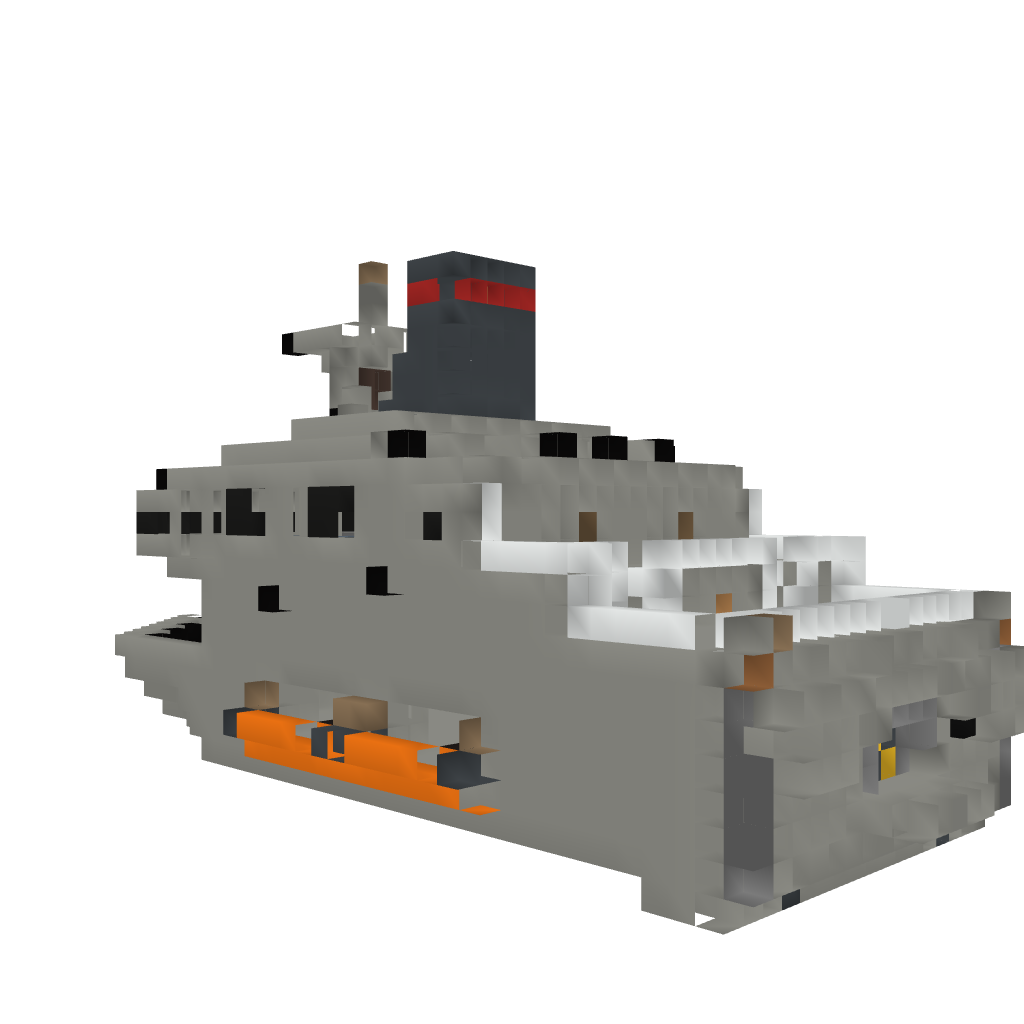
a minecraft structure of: Medium Ferry Ship V2